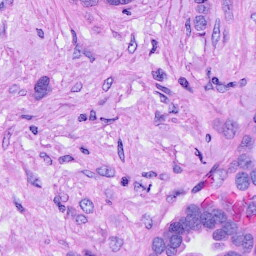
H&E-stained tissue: Ovarian